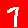
Digit: 7